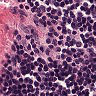
Metastatic tissue present: no